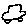
Label: car